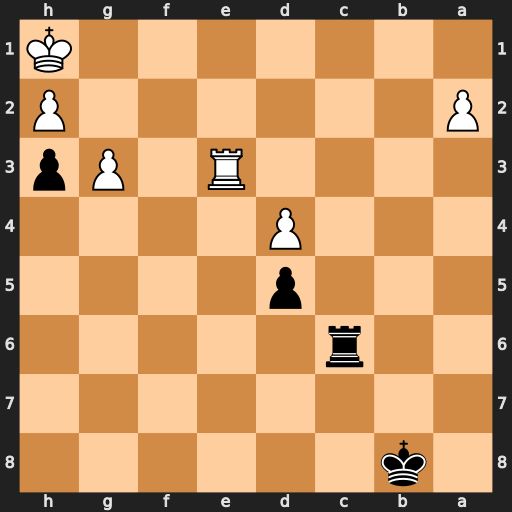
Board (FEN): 1k6/8/2r5/3p4/3P4/4R1Pp/P6P/7K
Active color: b
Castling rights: -
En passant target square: -
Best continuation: Rc1+ Re1 Rxe1#